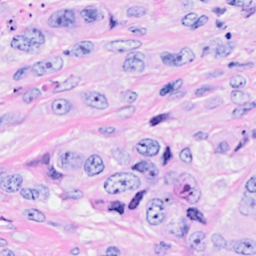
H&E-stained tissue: Breast